Current action and preconditions to check: trajectory_clear

Your task: For each precondition in the list above, predict whether it will hold at this action.

Consider the current scene as observed from the mobile robot's camera, and analyze the predicted future states of all dynamic agents (e.g., people, animals, vehicles, or any moving entities) within the NEXT SECOND.

IMPORTANT: Only answer "very likely" if you are absolutely certain—based on strong, clear evidence—that a dynamic agent will violate the precondition in the predicted future state. Do NOT answer "very likely" for unlikely, ambiguous, or low-probability risks.

Ask yourself for each precondition: Is there a high probability, with clear and convincing evidence, that the predicted future states of any dynamic agent will interfere with the predicted future state of the currently executing action within the NEXT SECOND, causing that precondition to fail?

Assess the risk level based on these predictions. Use "likely" or "very likely" if motions create a clear risk of interference.

Use "neutral" or "improbable" if agents are nearby but their predicted paths are clearly diverging or non-conflicting.

Failure Risk Categories: "very improbable", "improbable", "neutral", "likely", "very likely"

Answer Format: Output ONLY the probability_of_failure value from these categories: "very improbable", "improbable", "neutral", "likely", "very likely"

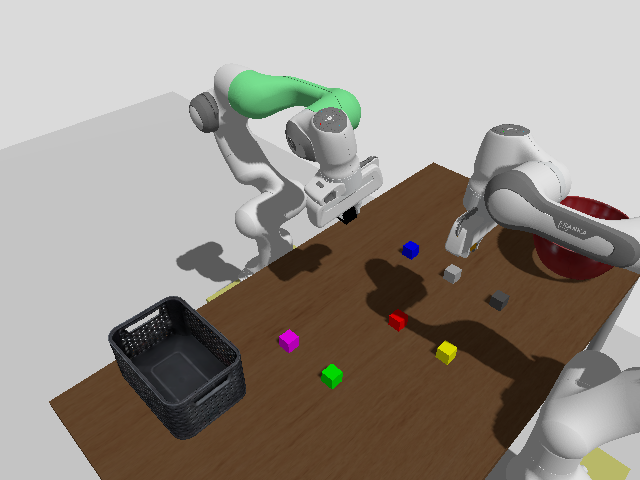

Answer: very improbable